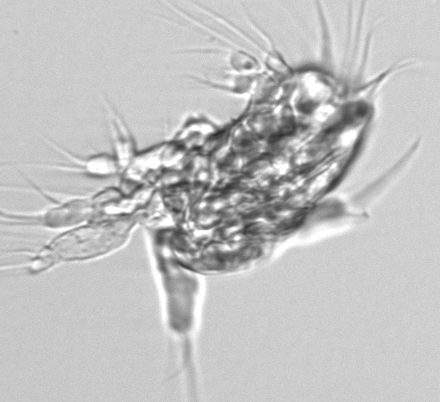
Label: Copepod_nauplii